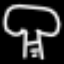
Label: mushroom